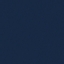
Label: SeaLake